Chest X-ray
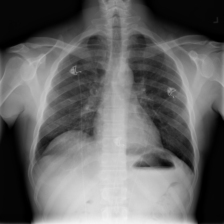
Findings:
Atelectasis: negative
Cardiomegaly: negative
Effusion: negative
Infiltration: negative
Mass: negative
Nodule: negative
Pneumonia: negative
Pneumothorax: negative
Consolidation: negative
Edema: negative
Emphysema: negative
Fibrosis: negative
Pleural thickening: negative
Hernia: negative